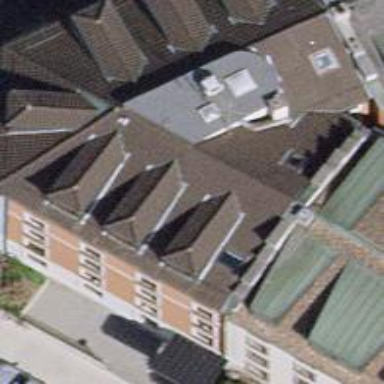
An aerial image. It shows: Hipped roof apartment building.